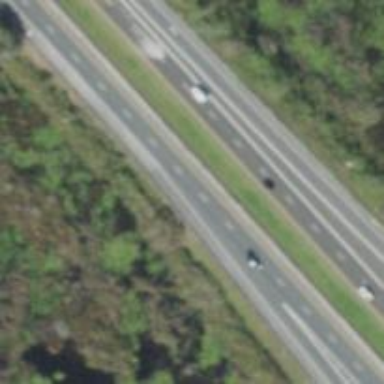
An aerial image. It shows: Motorway junction.